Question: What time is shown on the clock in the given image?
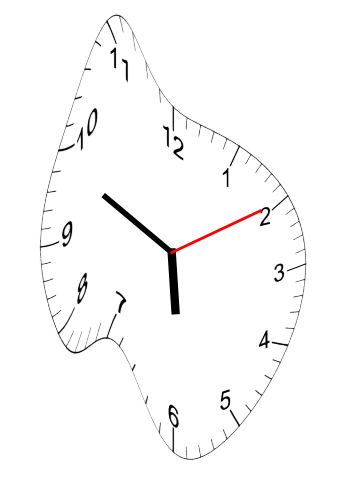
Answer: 05:49:10